Question:
The above emulator image is just summing up the given two values and showing the result on the below textview which is on the same screen.
Here my need is i want to show only the result on another screen's textview.How to achieve
this? what source i have to add on my source?
'''
public class CheckingActivity extends Activity {
Button button1;
EditText txtbox1,txtbox2;
TextView tv;
/** Called when the activity is first created. */
@Override
public void onCreate(Bundle savedInstanceState) {
super.onCreate(savedInstanceState);
setContentView(R.layout.main);
txtbox1= (EditText) findViewById(R.id.editText1);
button1 = (Button) findViewById(R.id.button1);
tv = (TextView) findViewById(R.id.textView5);
txtbox2= (EditText) findViewById(R.id.editText2);
button1.setOnClickListener(new View.OnClickListener() {
public void onClick(View v)
{
String a,b;
Integer vis;
a = txtbox1.getText().toString();
b = txtbox2.getText().toString();
vis = Integer.parseInt(a)+Integer.parseInt(b);
tv.setText(vis.toString());
}
});
'''
Thanks a lot!.
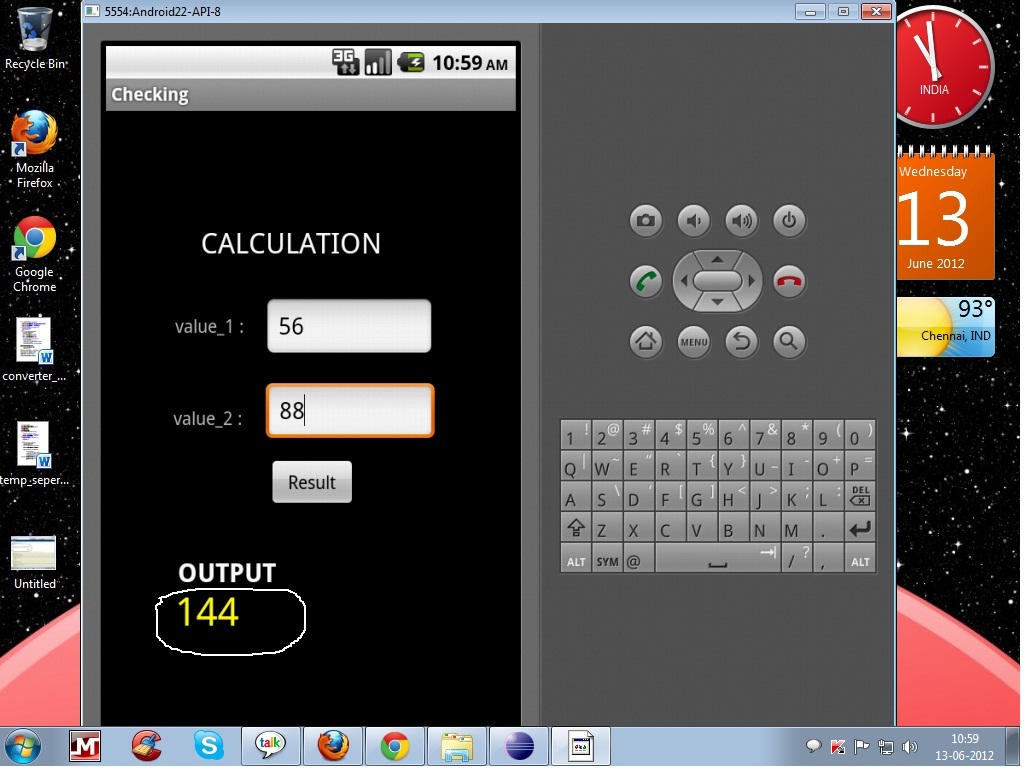
Answer: 1.) Replace your main activity with this:
'''
public class CheckingActivity extends Activity {
Button button1;
EditText txtbox1,txtbox2;
TextView tv;
/** Called when the activity is first created. */
@Override
public void onCreate(Bundle savedInstanceState) {
super.onCreate(savedInstanceState);
setContentView(R.layout.main);
txtbox1= (EditText) findViewById(R.id.editText1);
button1 = (Button) findViewById(R.id.button1);
tv = (TextView) findViewById(R.id.textView5);
txtbox2= (EditText) findViewById(R.id.editText2);
button1.setOnClickListener(new View.OnClickListener() {
public void onClick(View v)
{
String a,b;
Integer vis;
a = txtbox1.getText().toString();
b = txtbox2.getText().toString();
vis = Integer.parseInt(a)+Integer.parseInt(b);
//tv.setText(vis.toString());
Intent i = new Intent(getApplicationContext(),ResultActivity.class);
i.putExtra("sum",vis.toString());
startActivity(i);
}
'''
---
3.) Add one xml layout file 'resultview'
'''
<RelativeLayout
xmlns:android="http://schemas.android.com/apk/res/android"
android:layout_width="match_parent"
android:layout_height="match_parent">
<TextView
android:id="@+id/tvsum"
android:layout_width="wrap_content"
android:layout_height="wrap_content"
android:text="Sum : " />
<TextView
android:id="@+id/tvres"
android:layout_width="match_parent"
android:layout_height="wrap_content"
android:layout_toRightOf="@id/tvsum"/>
</RelativeLayout>
'''
---
4.) Finally add in your manifest:
'''
<activity android:name=".ResultActivity" />
'''
---
Hope it helps!!
## EDIT
'''
public class ResultActivity extends Activity {
TextView tv;
String result;
@Override
public void onCreate(Bundle savedInstanceState) {
super.onCreate(savedInstanceState);
setContentView(R.layout.resultview);
Bundle extras = getIntent().getExtras();
if (extras != null) {
result = extras.getString("sum");
}
tv=(TextView) findViewById(R.id.tvres);
tv.setText(result);
}
}
'''